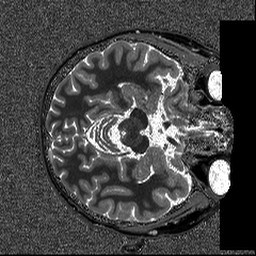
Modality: T1map
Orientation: axial
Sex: female